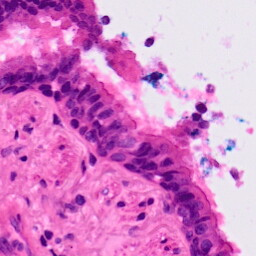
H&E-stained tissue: Lung